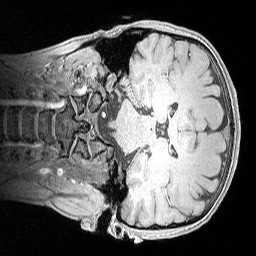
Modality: MP2RAGE
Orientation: coronal
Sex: male
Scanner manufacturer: siemens
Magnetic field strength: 3 T
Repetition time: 5 s
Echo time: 0.00292 s